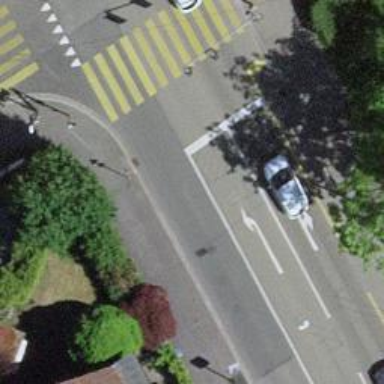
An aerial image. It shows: Road with traffic signals controlling the flow of traffic.